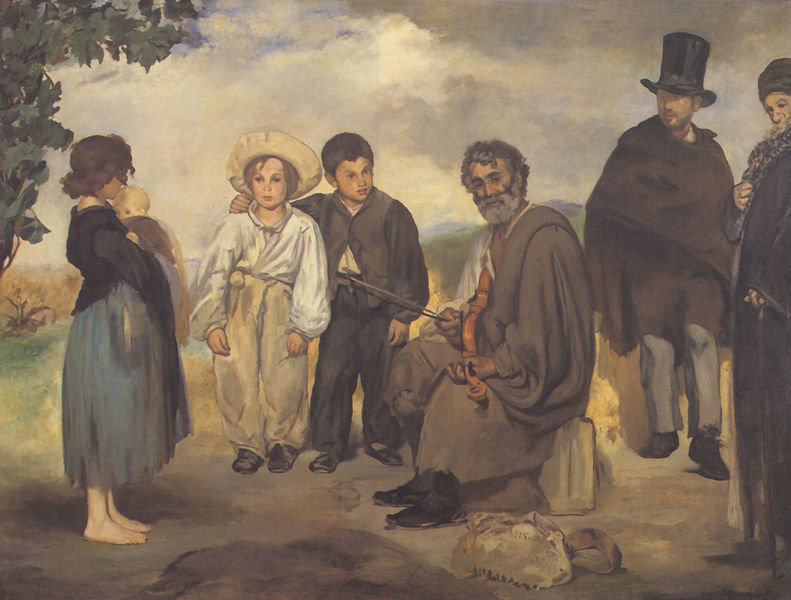
Titel: Der alte Geiger
Künstler: Édouard Manet
Standort: Washington (District of Columbia)
Institution: National Gallery of Art
Schlagwörter: baum, blau, blätter, dunkel, gemälde, gruppe, himmel, laub, mann, schatten, umhang, weiß, wolken, frauen, grün, landschaft, menschen, mädchen, ocker, sand, sitzen, äste, braun, frau, grau, hintergrund, hut, kleid, köpfe, licht, männer, schwarz, szene, ölbild, dame, gürtel, weg, wolke, beige, rock, zylinder, alt, bart, gesichter, hemd, hose, jung, alte, arm, falten, stehen, stein, steine, vollbart, bildnis, herr, ast, feld, zweige, boden, land, mantel, reich, sitzend, familie, kind, mutter, personen, blatt, musik, bauern, genre, kinder, sack, stock, bewölkt, kopfbedeckung, lächeln, bogen, spieler, alter mann, gehstock, schuhe, stab, zuschauer, jungen, feldweg, fels, dorf, baby, rast, spielen, strohhut, strohut, figurativ, melancholie, junge, warten, krempe, geschlossen, bauer, geschwister, umarmen, barfuss, außen, alter, greis, knabe, zigeuner, bürger, volk, proträt, beutel, tasche, gruppenbild, trommel, puppe, kleinkind, geige, geigenbogen, geigenspieler, geiger, violine, feldrand, schmerz, blattwerk, sieben, bettler, umhänge, abreise, mild, rucksack, sechs, hirte, hirten, nature, paysan, fiedel, musikant, koffer, säugling, erwachsene, campagne, zylinderhut, manet, geigenstock, violonist, freunde, spielmann, alte männer, schlechtes wetter, geigen, poncho, baer, velasquez, helle hose, faltewn, peltzbesatz, junde, fiedeln, manbn, erschöpfte wandergruppe